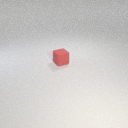
small red rubber cube